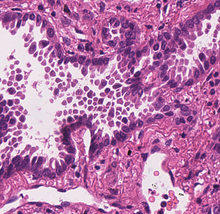
Tumor epithelial tissue: yes
Tumor-associated stroma tissue: yes
Normal tissue: no